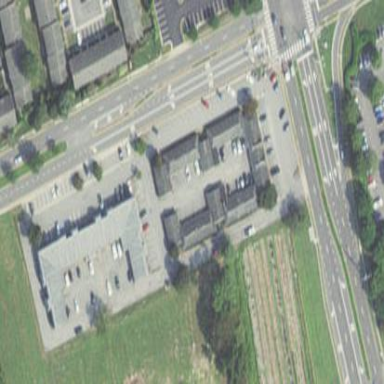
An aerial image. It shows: Commercial building.